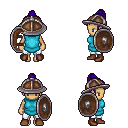
a pixel art fantasy rpg character, female body template, human, tanned skin, teal tunic, white pants, blue short topknot hairstyle, chain helm, brown shoes, shield, four views (front, back, left, right), 2x2 character sprite sheet, small pixel art, hard edges, no anti-aliasing